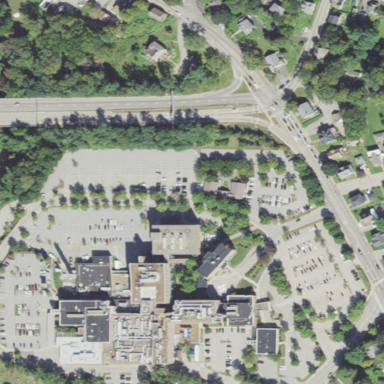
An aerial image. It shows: Hospital providing healthcare services.